Field crop: maize
Growth stage: 2
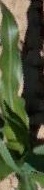
Species: maize